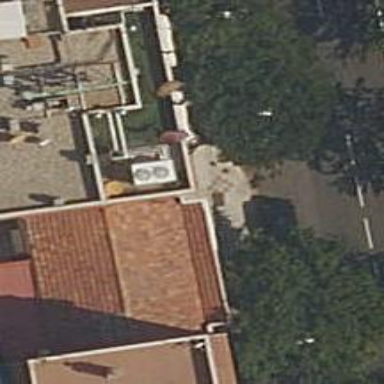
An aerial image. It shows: Hotel.